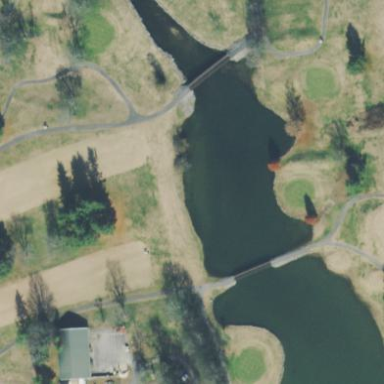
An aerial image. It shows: Pond serving as water hazard on golf course. It is natural feature of the landscape.